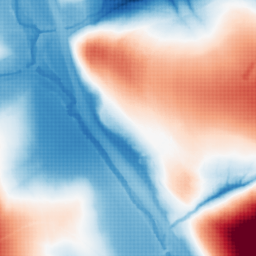
Category: morphological
Decomposition family: tophat_combined
Decomposition parameters: size: 100
Upsampling method: sinc_blackman
Upsampling parameters: scale: 8
kernel_size: 16
Upsampling scale: 8